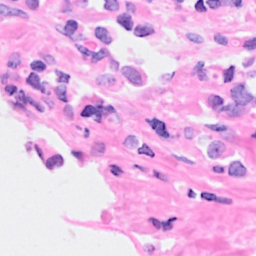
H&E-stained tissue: Breast